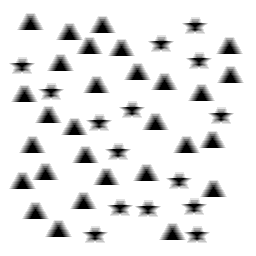
Squares: 0
Triangles: 29
Stars: 15
Total shapes: 44